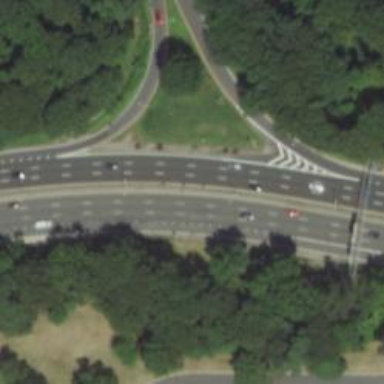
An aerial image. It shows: Motorway junction.